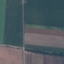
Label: AnnualCrop